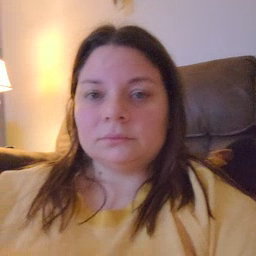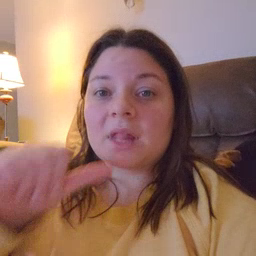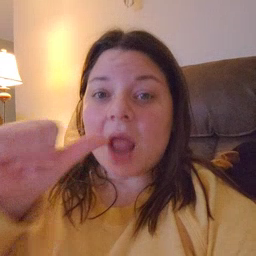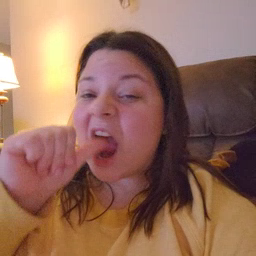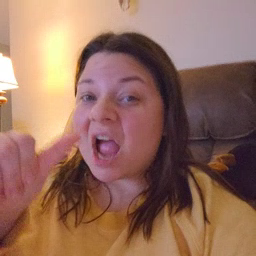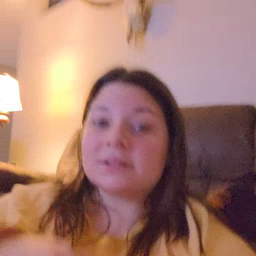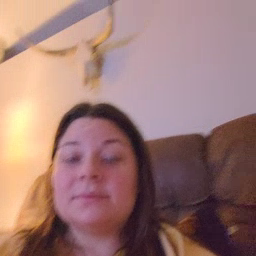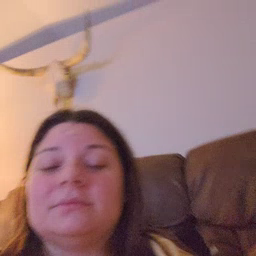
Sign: nuts